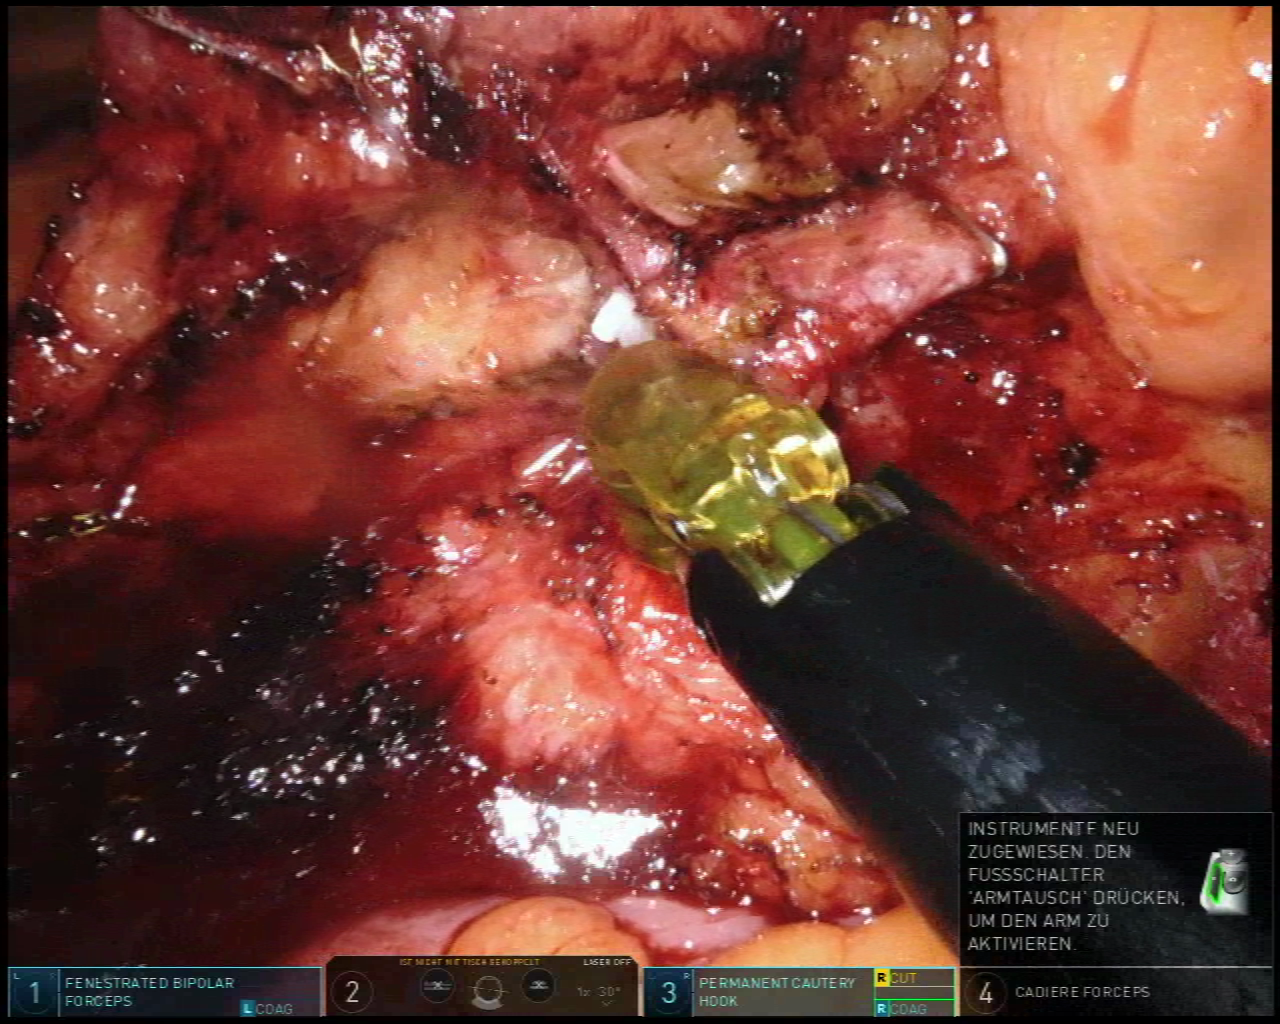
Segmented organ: inferior_mesenteric_artery
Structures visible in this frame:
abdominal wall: no
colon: yes
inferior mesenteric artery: yes
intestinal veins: no
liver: no
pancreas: no
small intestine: no
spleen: no
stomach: no
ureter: no
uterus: no
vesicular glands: no